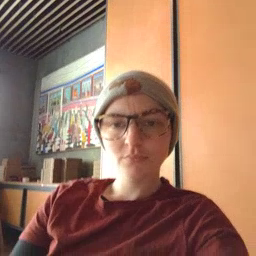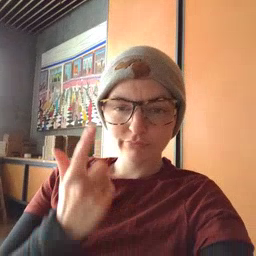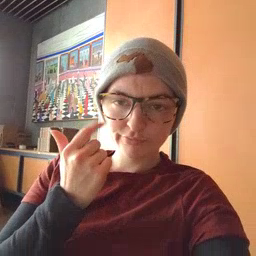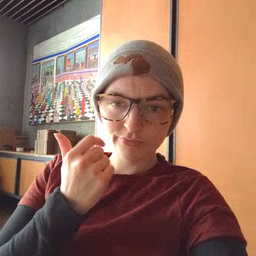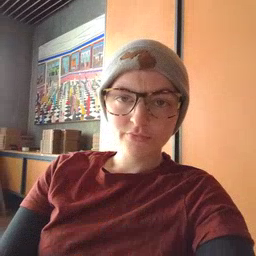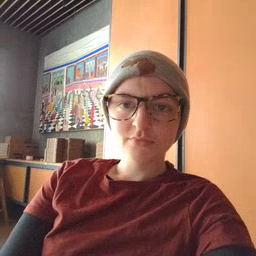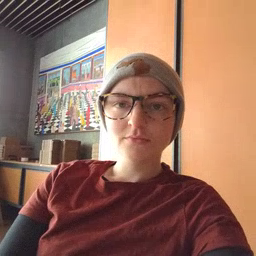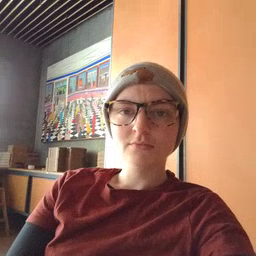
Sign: cry